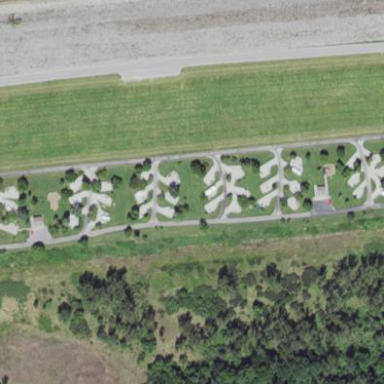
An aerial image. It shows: Caravan site with sanitary dump station.